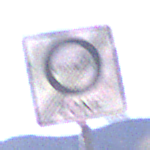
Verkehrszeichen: EndeUmweltzone
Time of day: MorningAfternoon
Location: Outdoor (Nature)
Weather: Clear
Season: NotSpecified
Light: Natural